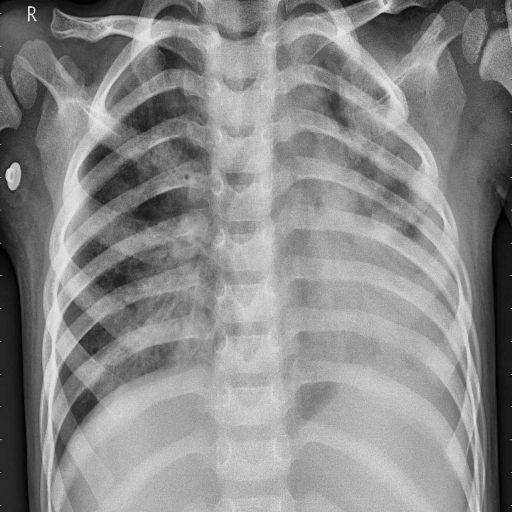
Finding: PNEUMONIA